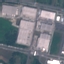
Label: Industrial